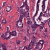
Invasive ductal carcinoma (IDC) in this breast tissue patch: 1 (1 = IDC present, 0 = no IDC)